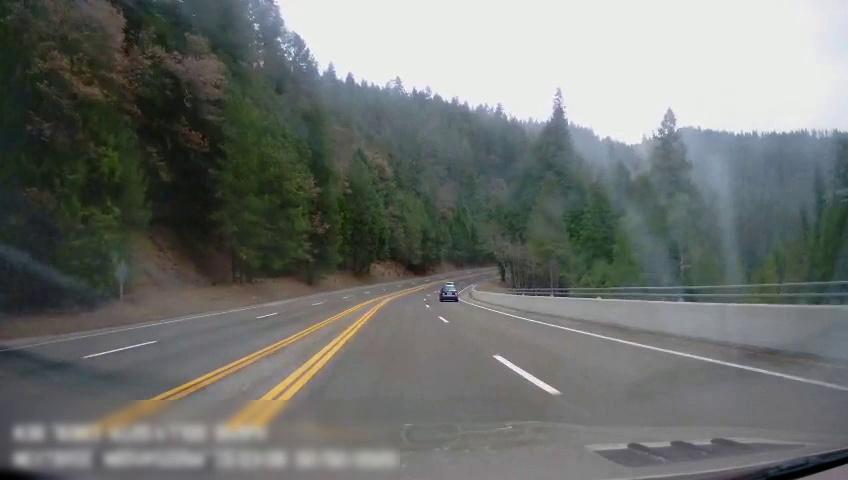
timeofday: Day
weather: Cloudy
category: Drivable Space
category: Vehicles | Car
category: Vehicles | Car
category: Lanes | Alternate Lane
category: Lanes | Alternate Lane
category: Lanes | Alternate Lane
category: Lanes | Current Lane
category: Lanes | Current Lane
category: Lanes | Alternate Lane